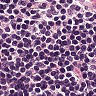
Metastatic tissue present: no